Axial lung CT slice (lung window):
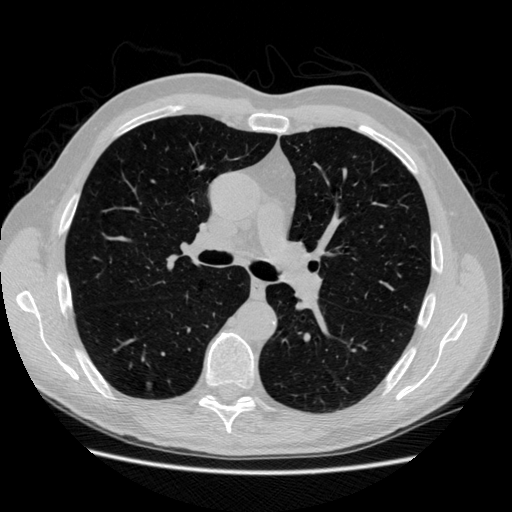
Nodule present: yes
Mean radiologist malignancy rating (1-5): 2.333